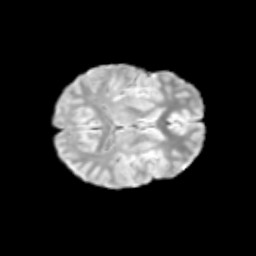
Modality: T2w
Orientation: axial
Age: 10
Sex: male
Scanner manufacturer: siemens
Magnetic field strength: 3 T
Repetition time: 3.8 s
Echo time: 0.07 s